Question: I am working in Yii and I am just a beginner and trying my best to learn the framework and here is where I am stuck at :
I have created a user model and the required forms that go with it, and I am trying to implement the Captcha for it :
This is my validation rules in the user model :
'''
$public verifyCode
public function rules()
{
// NOTE: you should only define rules for those attributes that
// will receive user inputs.
return array(
array('username, password, email', 'required'),
array('username','unique'),
array('email','email'),
array('verifyCode', 'captcha', 'allowEmpty'=>!CCaptcha::checkRequirements()),
array('username, password', 'length', 'max'=>45),
array('email', 'length', 'max'=>100),
array('active', 'length', 'max'=>1),
array('created_on, updated_on', 'safe'),
// The following rule is used by search().
// Please remove those attributes that should not be searched.
array('id, username, password, email, created_on, updated_on, active', 'safe', 'on'=>'search'),
);
}
'''
And this is my overriden action() in my userController :
'''
public function actions(){
return array(
'captcha'=>array(
'class' => 'CCaptchaAction',
)
);
}
'''
And this is my view file :
'''
<?php if(CCaptcha::checkRequirements()): ?>
<div class="row">
<?php echo $form->labelEx($model,'verifyCode'); ?>
<div>
<?php $this->widget('CCaptcha'); ?>
<?php echo $form->textField($model,'verifyCode'); ?>
</div>
<div class="hint">Please enter the letters as they are shown in the image above.
<br/>Letters are not case-sensitive.</div>
<?php echo $form->error($model,'verifyCode'); ?>
</div>
<?php endif; ?>
'''
According to me, I think that I am doing everything correctly however, the captcha image is not getting generated. Oh and yes the GD library is installed and if I navigate to the site/contact, there the captcha is generated fine.
I dont seem to understand, where am i getting it wrong.
This is the thing that I see :

The forms seems to be working fine however, I cant see the the captcha image.
Any help would be appreciated.
Regards,
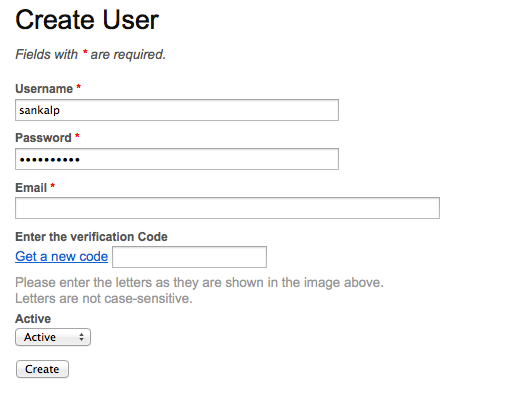
Answer: I got the answer, it is because of the access rules that are defined in the controller, I had to modify the controller accessControl like so :
'''
public function accessRules()
{
return array(
array('allow', // allow all users to perform 'index' and 'view' actions
'actions'=>array('index','view','captcha'),
'users'=>array('*'),
),
array('allow', // allow authenticated user to perform every action
'actions'=>array('create','update','admin','delete'),
'users'=>array('@'),
),
array('deny', // deny all users
'users'=>array('*'),
),
);
}
'''